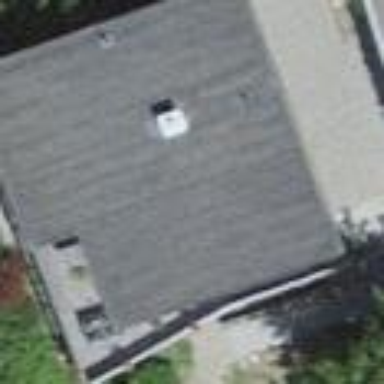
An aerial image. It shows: Detached building with flat roof.